Question: I have an excel file. I am taking the first two columns of the file and using the values of those cells to fill the the first two string members of a class. The rest of the string members of this class are initiated and set in the class constructor. This class is called (ColumnsColumn).
I have a second class (called Columns) that has a member that is an array of ColumnsColumn's. This class I am passing as the "object o" parameter in the method XMLSerializer.Selerialize(Stream s, Object o). This method prints an XML to the command line.
The problem, is that it is only printing the first two members of ColumnsColumn (the two I got out of the Excel file).
Here is my Program.cs (main) file:
'''
using System;
using System.Collections.Generic;
using System.Linq;
using System.Text;
using System.Reflection;
using Excel = Microsoft.Office.Interop.Excel;
using System.IO;
using System.Xml.Serialization;
namespace Excel_Dictionary
{
public class Program
{
public static Columns c = new Columns();
public static List<ColumnsColumn> objects = new List<ColumnsColumn>();
public static void Main(string[] args)
{
#if (DEBUG)
Parser excel = new Parser("stuff.xlsx");
#else
Console.Write("File name: ");
Parser excel = new Parser(Console.ReadLine());
#endif
XmlSerializer x = new XmlSerializer(typeof(Columns));
List<ColumnsColumn> temp = new List<ColumnsColumn>();
temp = excel.Parse();
c.Items = temp.ToArray();
x.Serialize(Console.Out, c);
Console.ReadLine();
for (int i = 0; i < objects.Count; i++)
{
}
}
}
public class Parser
{
private Excel.Application xlApp;
private Excel.Workbook xlBook;
private Excel.Worksheet xlSheet;
public Parser(string filename)
{
xlApp = new Excel.Application();
xlBook = xlApp.Workbooks.Open(filename);
xlSheet = xlBook.Worksheets[1];
xlApp.Visible = true;
Start();
}
public List<ColumnsColumn> Parse()
{
List<ColumnsColumn> arr = new List<ColumnsColumn>();
Start();
do
{
ColumnsColumn t = new ColumnsColumn();
t.ColumnType = CellValue();
Move(0, 1);
t.FieldKey = CellValue();
Move(1, -1);
t.EmptyValue = "";
t.FieldParameters = "";
t.TypeKey = "";
t.RelationshipIdentifier = "";
t.Title = "";
t.Section = "";
t.ColumnStyle = "";
t.ShowAggregation = "None";
t.AggregationTotalLevel = "All";
t.WeightedByFieldKey = "";
t.WeightedByFieldParameters = "";
t.CalculateProportion = "False";
t.ProportionTo = "GrandTotal";
t.TotalColumnStyle = "";
t.GroupColumnStyle = "";
t.Show = "True";
arr.Add(t);
} while (CellValue() != "" && CellValue() != null);
return arr;
}
public void Move(int row, int col)
{
xlApp.ActiveCell.get_Offset(row, col).Select();
}
/// <returns>Value of Active Cell</returns>
public string CellValue()
{
return xlApp.ActiveCell.Value2;
}
public void Start()
{
xlSheet.get_Range("A2").Select();
}
}
}
'''
and my XMLSchema file which contains the XML deserialized classes (don't be taken off by it's size, it has A LOT of get set commands):
'''
//------------------------------------------------------------------------------
// <auto-generated>
// This code was generated by a tool.
// Runtime Version:2.0.50727.5472
//
// Changes to this file may cause incorrect behavior and will be lost if
// the code is regenerated.
// </auto-generated>
//------------------------------------------------------------------------------
using System.Xml.Serialization;
//
// This source code was auto-generated by xsd, Version=2.0.50727.3038.
//
/// <remarks/>
[System.CodeDom.Compiler.GeneratedCodeAttribute("xsd", "2.0.50727.3038")]
[System.SerializableAttribute()]
[System.Diagnostics.DebuggerStepThroughAttribute()]
[System.ComponentModel.DesignerCategoryAttribute("code")]
[System.Xml.Serialization.XmlTypeAttribute(AnonymousType=true)]
[System.Xml.Serialization.XmlRootAttribute(Namespace="", IsNullable=false)]
public partial class Columns {
private ColumnsColumn[] itemsField;
/// <remarks/>
[System.Xml.Serialization.XmlElementAttribute("Column", Form=System.Xml.Schema.XmlSchemaForm.Unqualified)]
public ColumnsColumn[] Items {
get {
return this.itemsField;
}
set {
this.itemsField = value;
}
}
}
/// <remarks/>
[System.CodeDom.Compiler.GeneratedCodeAttribute("xsd", "2.0.50727.3038")]
[System.SerializableAttribute()]
[System.Diagnostics.DebuggerStepThroughAttribute()]
[System.ComponentModel.DesignerCategoryAttribute("code")]
[System.Xml.Serialization.XmlTypeAttribute(AnonymousType=true)]
public partial class ColumnsColumn {
private string columnTypeField;
private string fieldKeyField;
private string emptyValueField;
private string fieldParametersField;
private string typeKeyField;
private string relationshipIdentifierField;
private string titleField;
private string sectionField;
private string columnStyleField;
private string showAggregationField;
private string aggregationTotalLevelField;
private string weightedByFieldKeyField;
private string weightedByFieldParametersField;
private string calculateProportionField;
private string proportionToField;
private string totalColumnStyleField;
private string groupColumnStyleField;
private string showField;
public ColumnsColumn() {
this.emptyValueField = "";
this.fieldParametersField = "";
this.typeKeyField = "";
this.relationshipIdentifierField = "";
this.titleField = "";
this.sectionField = "";
this.columnStyleField = "";
this.showAggregationField = "None";
this.aggregationTotalLevelField = "All";
this.weightedByFieldKeyField = "";
this.weightedByFieldParametersField = "";
this.calculateProportionField = "False";
this.proportionToField = "GrandTotal";
this.totalColumnStyleField = "";
this.groupColumnStyleField = "";
this.showField = "True";
}
/// <remarks/>
[System.Xml.Serialization.XmlElementAttribute(Form=System.Xml.Schema.XmlSchemaForm.Unqualified)]
public string ColumnType {
get {
return this.columnTypeField;
}
set {
this.columnTypeField = value;
}
}
/// <remarks/>
[System.Xml.Serialization.XmlElementAttribute(Form=System.Xml.Schema.XmlSchemaForm.Unqualified)]
public string FieldKey {
get {
return this.fieldKeyField;
}
set {
this.fieldKeyField = value;
}
}
/// <remarks/>
[System.Xml.Serialization.XmlElementAttribute(Form=System.Xml.Schema.XmlSchemaForm.Unqualified)]
[System.ComponentModel.DefaultValueAttribute("")]
public string EmptyValue {
get {
return this.emptyValueField;
}
set {
this.emptyValueField = value;
}
}
/// <remarks/>
[System.Xml.Serialization.XmlElementAttribute(Form=System.Xml.Schema.XmlSchemaForm.Unqualified)]
[System.ComponentModel.DefaultValueAttribute("")]
public string FieldParameters {
get {
return this.fieldParametersField;
}
set {
this.fieldParametersField = value;
}
}
/// <remarks/>
[System.Xml.Serialization.XmlElementAttribute(Form=System.Xml.Schema.XmlSchemaForm.Unqualified)]
[System.ComponentModel.DefaultValueAttribute("")]
public string TypeKey {
get {
return this.typeKeyField;
}
set {
this.typeKeyField = value;
}
}
/// <remarks/>
[System.Xml.Serialization.XmlElementAttribute(Form=System.Xml.Schema.XmlSchemaForm.Unqualified)]
[System.ComponentModel.DefaultValueAttribute("")]
public string RelationshipIdentifier {
get {
return this.relationshipIdentifierField;
}
set {
this.relationshipIdentifierField = value;
}
}
/// <remarks/>
[System.Xml.Serialization.XmlElementAttribute(Form=System.Xml.Schema.XmlSchemaForm.Unqualified)]
[System.ComponentModel.DefaultValueAttribute("")]
public string Title {
get {
return this.titleField;
}
set {
this.titleField = value;
}
}
/// <remarks/>
[System.Xml.Serialization.XmlElementAttribute(Form=System.Xml.Schema.XmlSchemaForm.Unqualified)]
[System.ComponentModel.DefaultValueAttribute("")]
public string Section {
get {
return this.sectionField;
}
set {
this.sectionField = value;
}
}
/// <remarks/>
[System.Xml.Serialization.XmlElementAttribute(Form=System.Xml.Schema.XmlSchemaForm.Unqualified)]
[System.ComponentModel.DefaultValueAttribute("")]
public string ColumnStyle {
get {
return this.columnStyleField;
}
set {
this.columnStyleField = value;
}
}
/// <remarks/>
[System.Xml.Serialization.XmlElementAttribute(Form=System.Xml.Schema.XmlSchemaForm.Unqualified)]
[System.ComponentModel.DefaultValueAttribute("None")]
public string ShowAggregation {
get {
return this.showAggregationField;
}
set {
this.showAggregationField = value;
}
}
/// <remarks/>
[System.Xml.Serialization.XmlElementAttribute(Form=System.Xml.Schema.XmlSchemaForm.Unqualified)]
[System.ComponentModel.DefaultValueAttribute("All")]
public string AggregationTotalLevel {
get {
return this.aggregationTotalLevelField;
}
set {
this.aggregationTotalLevelField = value;
}
}
/// <remarks/>
[System.Xml.Serialization.XmlElementAttribute(Form=System.Xml.Schema.XmlSchemaForm.Unqualified)]
[System.ComponentModel.DefaultValueAttribute("")]
public string WeightedByFieldKey {
get {
return this.weightedByFieldKeyField;
}
set {
this.weightedByFieldKeyField = value;
}
}
/// <remarks/>
[System.Xml.Serialization.XmlElementAttribute(Form=System.Xml.Schema.XmlSchemaForm.Unqualified)]
[System.ComponentModel.DefaultValueAttribute("")]
public string WeightedByFieldParameters {
get {
return this.weightedByFieldParametersField;
}
set {
this.weightedByFieldParametersField = value;
}
}
/// <remarks/>
[System.Xml.Serialization.XmlElementAttribute(Form=System.Xml.Schema.XmlSchemaForm.Unqualified)]
[System.ComponentModel.DefaultValueAttribute("False")]
public string CalculateProportion {
get {
return this.calculateProportionField;
}
set {
this.calculateProportionField = value;
}
}
/// <remarks/>
[System.Xml.Serialization.XmlElementAttribute(Form=System.Xml.Schema.XmlSchemaForm.Unqualified)]
[System.ComponentModel.DefaultValueAttribute("GrandTotal")]
public string ProportionTo {
get {
return this.proportionToField;
}
set {
this.proportionToField = value;
}
}
/// <remarks/>
[System.Xml.Serialization.XmlElementAttribute(Form=System.Xml.Schema.XmlSchemaForm.Unqualified)]
[System.ComponentModel.DefaultValueAttribute("")]
public string TotalColumnStyle {
get {
return this.totalColumnStyleField;
}
set {
this.totalColumnStyleField = value;
}
}
/// <remarks/>
[System.Xml.Serialization.XmlElementAttribute(Form=System.Xml.Schema.XmlSchemaForm.Unqualified)]
[System.ComponentModel.DefaultValueAttribute("")]
public string GroupColumnStyle {
get {
return this.groupColumnStyleField;
}
set {
this.groupColumnStyleField = value;
}
}
/// <remarks/>
[System.Xml.Serialization.XmlElementAttribute(Form=System.Xml.Schema.XmlSchemaForm.Unqualified)]
[System.ComponentModel.DefaultValueAttribute("True")]
public string Show {
get {
return this.showField;
}
set {
this.showField = value;
}
}
}
'''

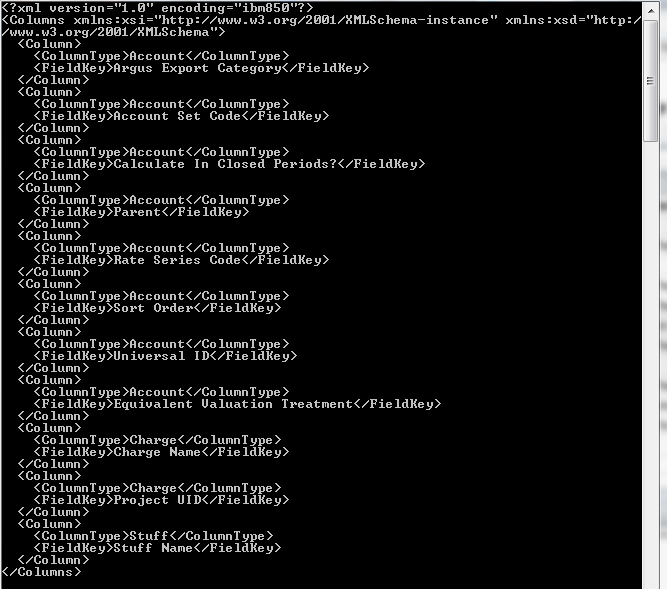
Answer: In your schema definition, try removing all of the
'''
[System.ComponentModel.DefaultValueAttribute("")]
'''
lines. The reason (I believe) why the nodes are not printing is because you are setting the other columns to default values, and so there's no reason for them to get serialized from .NET xmlserializer's "point of view". You know, if a class had a point of view.